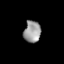
Tissue: lung
Cell type: Myeloid cells
Senescence score: 0.2344
Nuclear area (px): 366
Mean DAPI intensity: 152.306